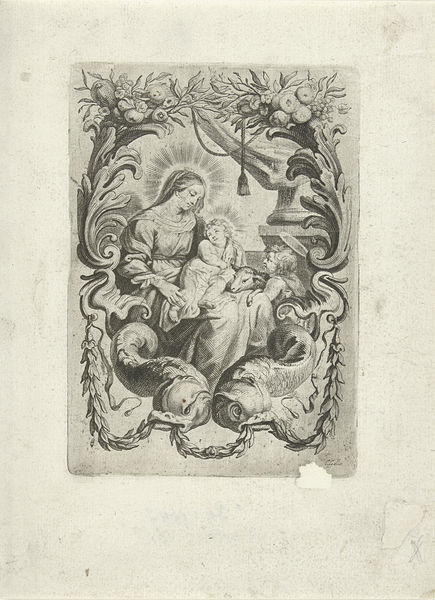
Titel: Maria met Kind en Johannes de Doper
Künstler: Cornelis (II) Galle
Standort: Amsterdam
Institution: Rijksmuseum
Schlagwörter: white, black, dress, gray, grey, woman, angel, fruit, tree, girl, lap, trees, child, drawing, mother, sketch, rope, jesus, pencil, cow, christ, fish, shading, baby, sheep, grapes, lamb, christian, maria, joseph, mary, son, border, daughter, fishes, halo, fruits, pretty, glow, framed, tassle, tassel, halos, marie, n, shaded, aura, beasts, angneau, poisson, agneau